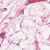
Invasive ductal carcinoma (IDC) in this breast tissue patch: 0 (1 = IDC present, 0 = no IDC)